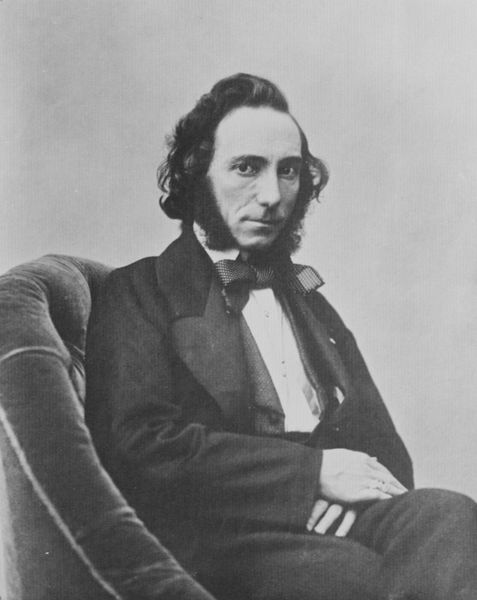
Titel: Ernesto Camillo Sivori (1815-1894)
Künstler: Gaspard-Félix Tournachon
Schlagwörter: hand, mann, weiß, sitzen, finger, grau, haar, hintergrund, mund, nase, profil, schwarz, stirn, stuhl, blick, rock, schleife, anzug, bart, hemd, hose, jacke, jung, augen, falten, gesicht, kragen, mensch, samt, bildnis, herr, hände, portrait, porträt, rückenlehne, haare, pose, sessel, sitzend, frontal, kinn, knopf, lippen, locken, beine, lehne, haltung, gefaltet, polster, atelier, plüsch, fliege, jackett, revers, weste, foto, fotografie, photographie, schwarzweiss, hohe stirn, backenbart, kotletten, photo, schoss, verschränkt, halbprofil, hubi, schüchtern, scheu, sessellehne, welliges haar, eindringlich, photot, verschränlt, beine übergeschlagen